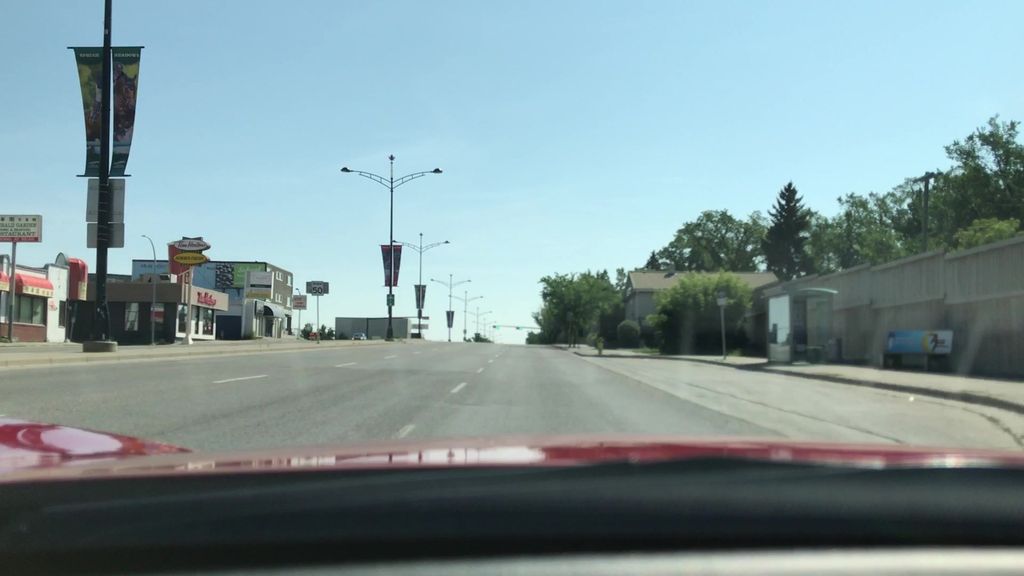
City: calgary